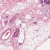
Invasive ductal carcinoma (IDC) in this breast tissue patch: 0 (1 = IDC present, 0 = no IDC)